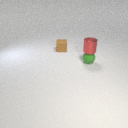
small brown rubber cube to the left of small green rubber sphere